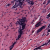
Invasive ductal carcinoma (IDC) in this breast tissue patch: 1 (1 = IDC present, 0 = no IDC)